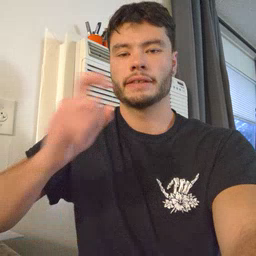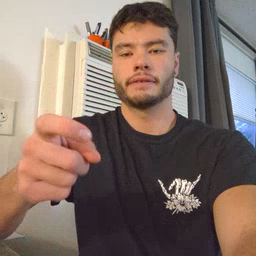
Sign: give